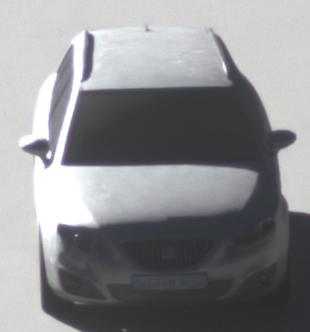
Make: SEAT
Model: Exeo ST 1.6
Detailed model: Exeo (3R) ST
Model produced from: 2010/05
Model produced until: 2010/08
Doors: 5
Color: white
Road condition: dry road
Daytime: sunrise or sunset
Contrast: medium contrast